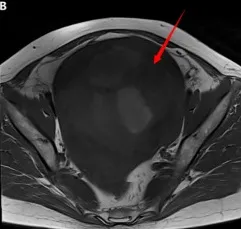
Imaging findings before the first operation: (A-C) Pelvic MRI revealed a tumor measuring approximately 9.9x12.0x12.6 cm in the anterior wall of the uterus. On T1-weighted images, the tumor was isointense with areas of hyperintensity. T2-weighted and fat-suppressed images showed hypointensity with areas of hyperintensity.
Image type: radiology (mri)